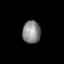
Tissue: prostate
Cell type: Endothelial cells
Senescence score: 0.3235
Nuclear area (px): 399
Mean DAPI intensity: 136.817